Interaction volume radius: 5 \u00c5
Interaction volume height: 10 \u00c5
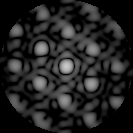
Disorder parameter: 0.2755